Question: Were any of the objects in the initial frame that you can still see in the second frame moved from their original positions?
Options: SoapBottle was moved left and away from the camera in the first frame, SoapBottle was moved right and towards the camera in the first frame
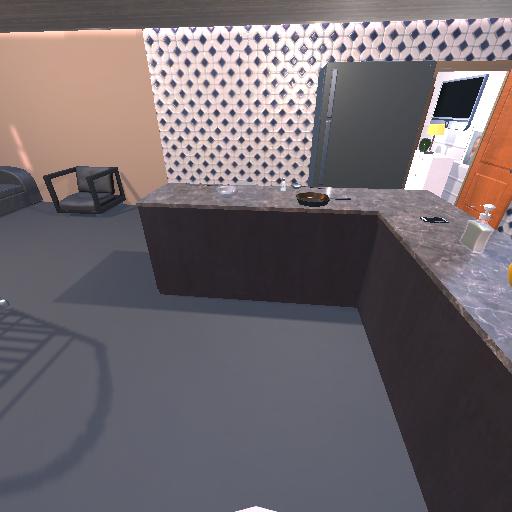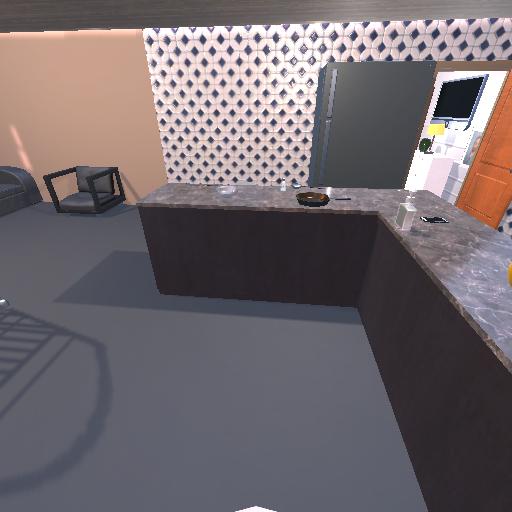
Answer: SoapBottle was moved left and away from the camera in the first frame